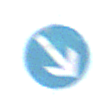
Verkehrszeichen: VorgeschriebeneVorbeifahrtRechts
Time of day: Midday
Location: Outdoor (Nature)
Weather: PartlyCloudy
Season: NotSpecified
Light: Natural